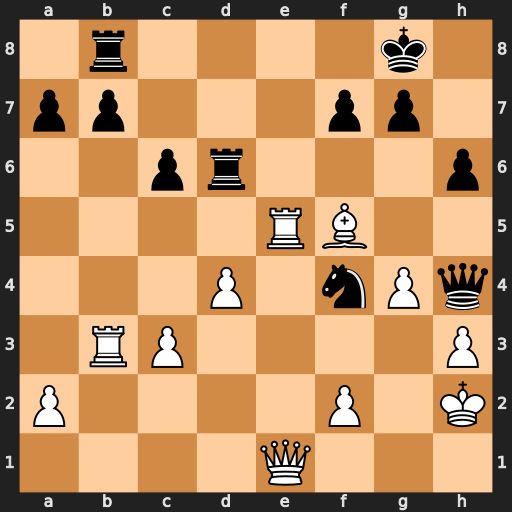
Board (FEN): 1r4k1/pp3pp1/2pr3p/4RB2/3P1nPq/1RP4P/P4P1K/4Q3
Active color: w
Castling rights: -
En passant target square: -
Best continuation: Re8+ Rxe8 Qxe8#